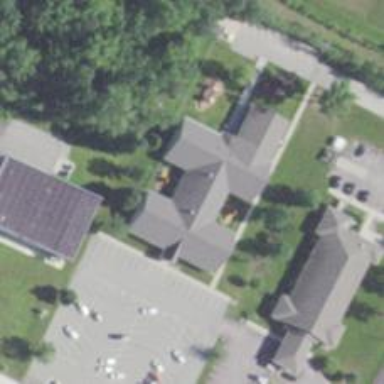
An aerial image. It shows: School.